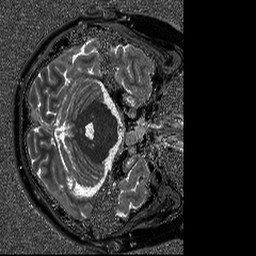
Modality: T1map
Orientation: axial
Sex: male